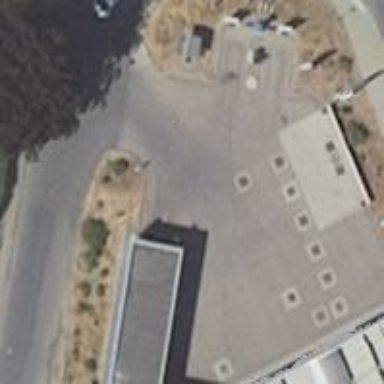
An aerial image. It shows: Car wash facility.